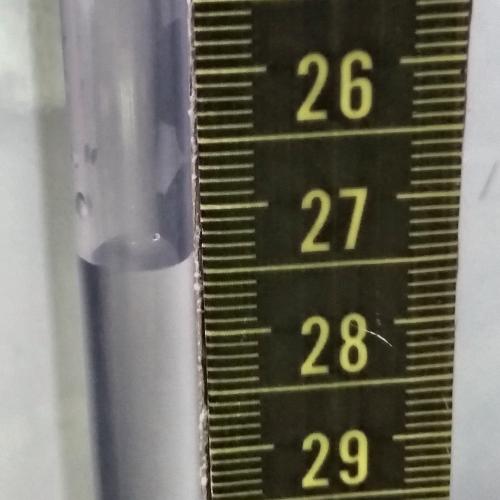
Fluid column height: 27.4 cm